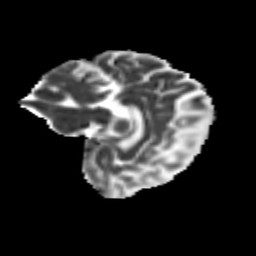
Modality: MD
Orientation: sagittal
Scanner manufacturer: siemens
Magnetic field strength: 3 T
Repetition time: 9.2 s
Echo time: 0.084 s